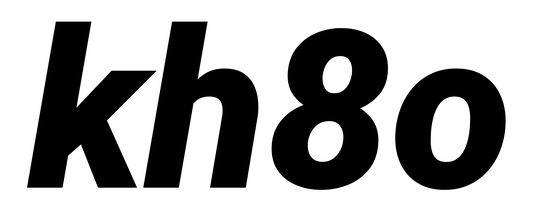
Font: Roboto-Italic_Black_Italic